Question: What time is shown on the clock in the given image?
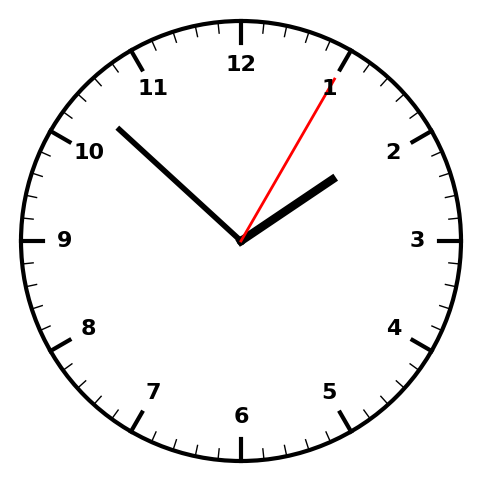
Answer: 01:52:05